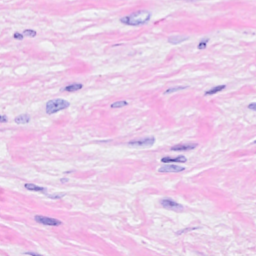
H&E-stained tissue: Breast